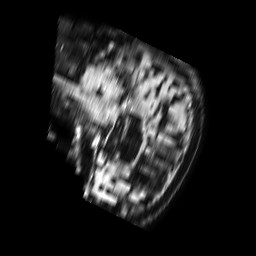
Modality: FLAIR
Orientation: sagittal
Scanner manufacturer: philips
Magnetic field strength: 1.5 T
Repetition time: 6 s
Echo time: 0.1 s